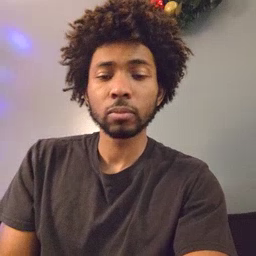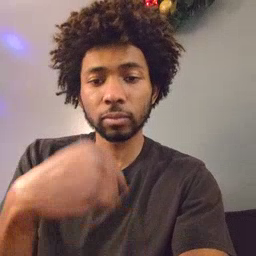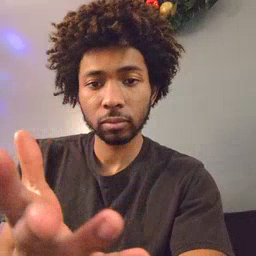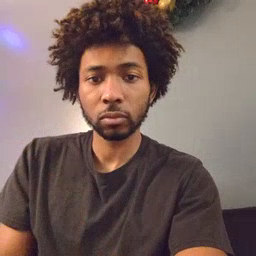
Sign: give